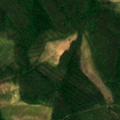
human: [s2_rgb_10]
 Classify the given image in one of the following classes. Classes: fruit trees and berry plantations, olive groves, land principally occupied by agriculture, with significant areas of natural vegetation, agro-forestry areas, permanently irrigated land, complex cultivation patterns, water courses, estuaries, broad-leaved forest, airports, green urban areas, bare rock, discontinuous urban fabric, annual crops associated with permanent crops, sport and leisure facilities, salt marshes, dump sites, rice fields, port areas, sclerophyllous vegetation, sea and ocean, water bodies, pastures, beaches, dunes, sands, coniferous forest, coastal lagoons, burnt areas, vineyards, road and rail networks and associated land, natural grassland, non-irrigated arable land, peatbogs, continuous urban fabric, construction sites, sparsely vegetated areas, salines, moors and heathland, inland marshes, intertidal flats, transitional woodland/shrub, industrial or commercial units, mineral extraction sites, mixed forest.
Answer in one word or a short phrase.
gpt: coniferous forest, mixed forest